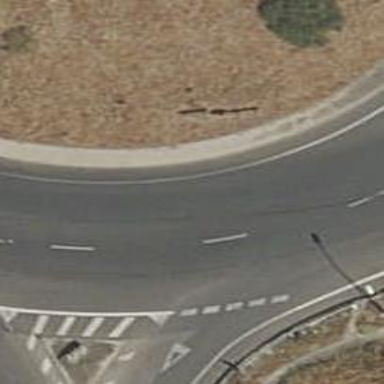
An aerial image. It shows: Primary highway intersecting roundabout.